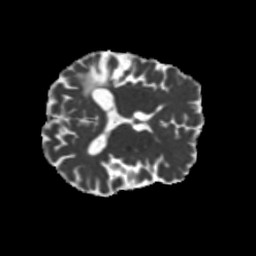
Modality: MD
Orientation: axial
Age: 70
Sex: male
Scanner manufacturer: siemens
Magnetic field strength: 3 T
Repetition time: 5.25 s
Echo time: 0.08 s